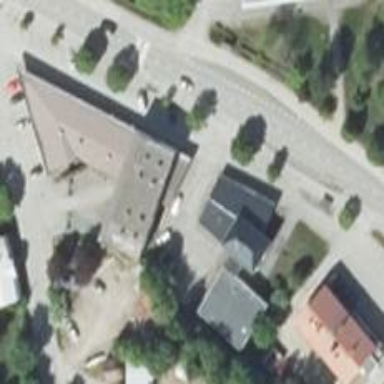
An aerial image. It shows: Commercial building.